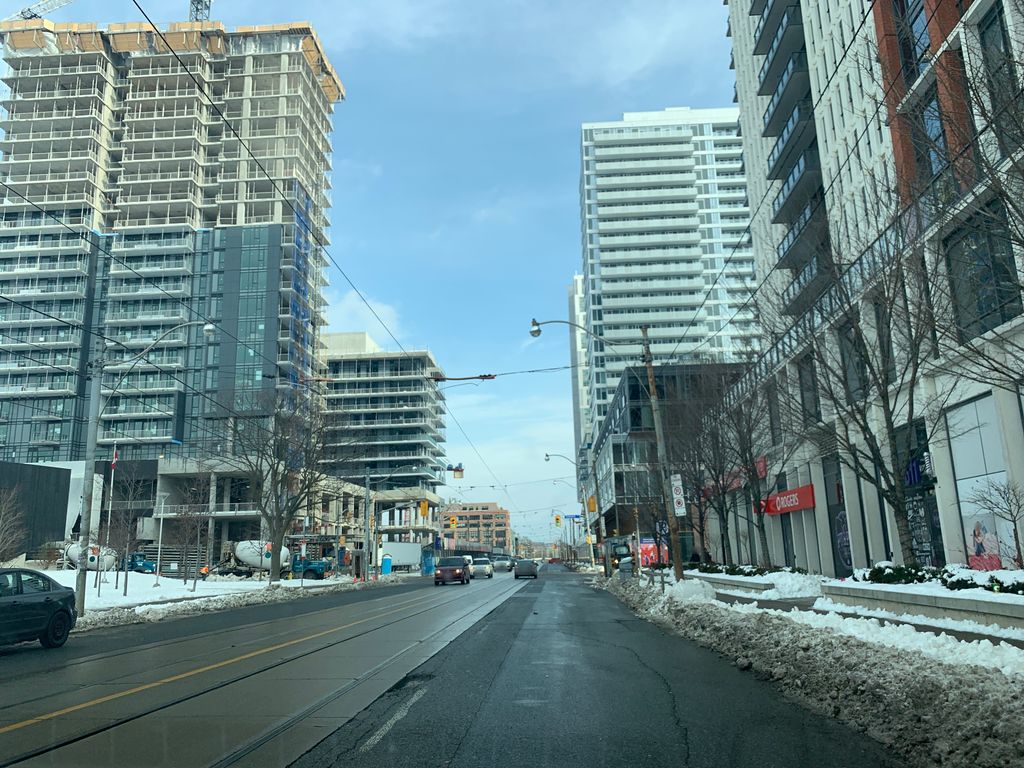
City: toronto